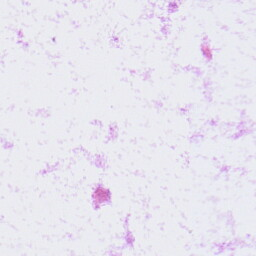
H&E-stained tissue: LymphNode